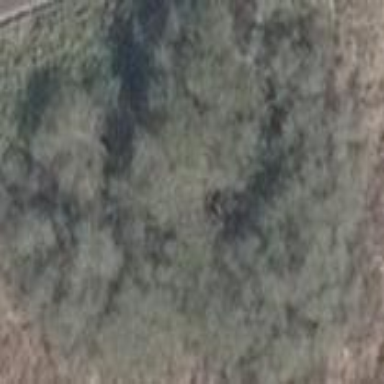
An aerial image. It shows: Patch of scrub vegetation.